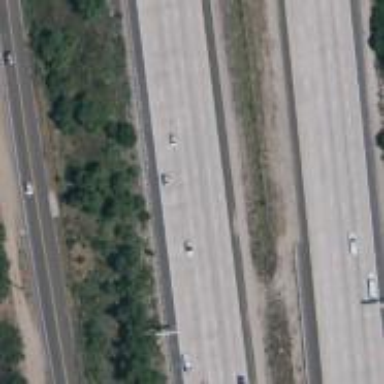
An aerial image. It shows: Motorway.